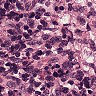
Metastatic tissue present: no